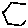
Label: hexagon